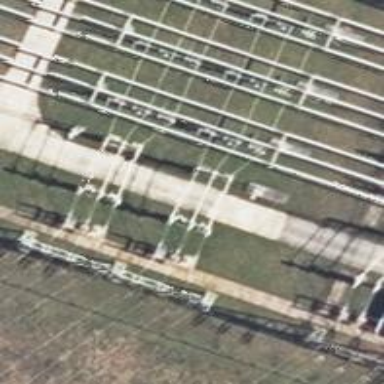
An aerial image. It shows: Outdoor switch with three cables connected.